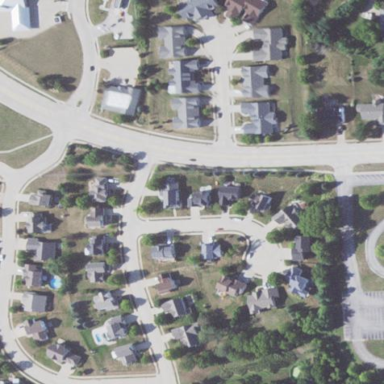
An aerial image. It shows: Residential neighbourhood.